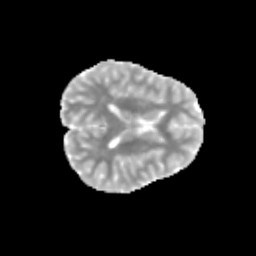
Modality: MD
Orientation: axial
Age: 12
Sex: female
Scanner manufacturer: siemens
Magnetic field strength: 3 T
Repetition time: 3.8 s
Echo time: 0.07 s